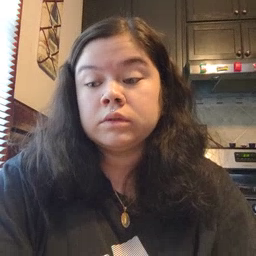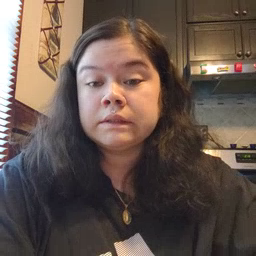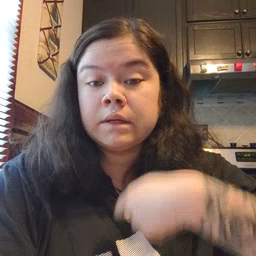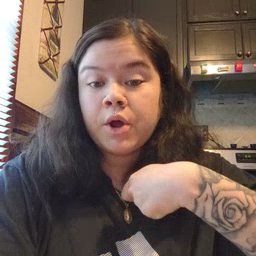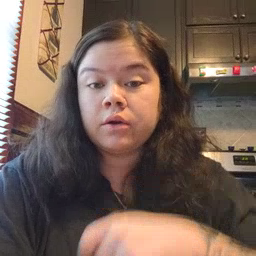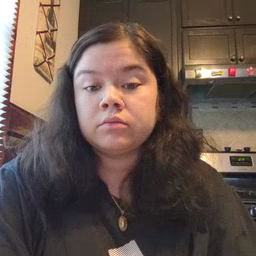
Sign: zipper